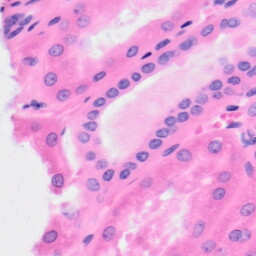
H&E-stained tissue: Kidney